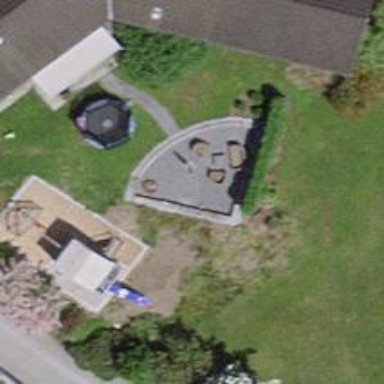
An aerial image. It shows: Playground area for leisure activities on the land.